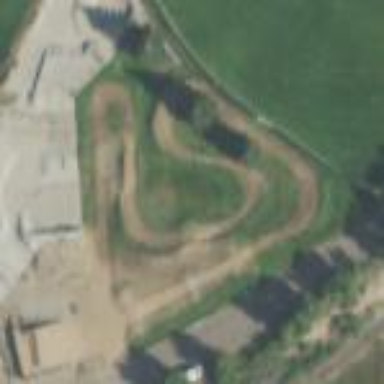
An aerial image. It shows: Cycling track located on leisure land.